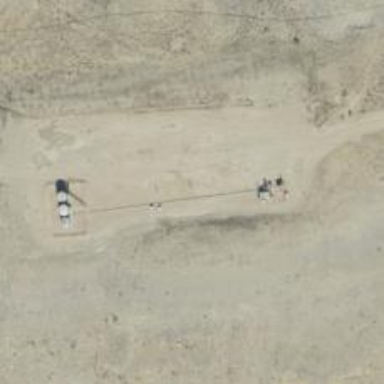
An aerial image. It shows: Petroleum well.